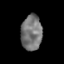
Tissue: skin
Cell type: Epithelial cells
Senescence score: 0.28
Nuclear area (px): 729
Mean DAPI intensity: 117.731